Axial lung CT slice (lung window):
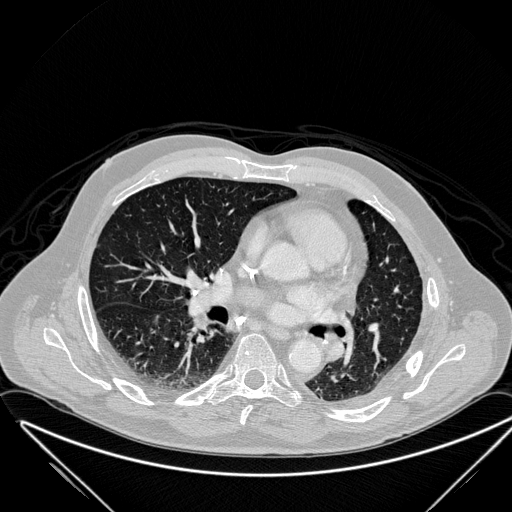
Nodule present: no